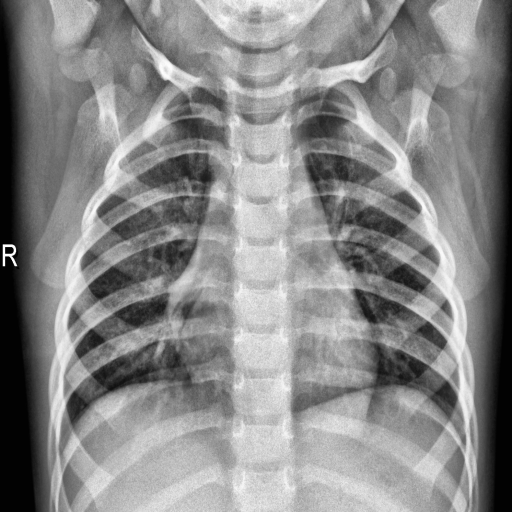
Finding: NORMAL